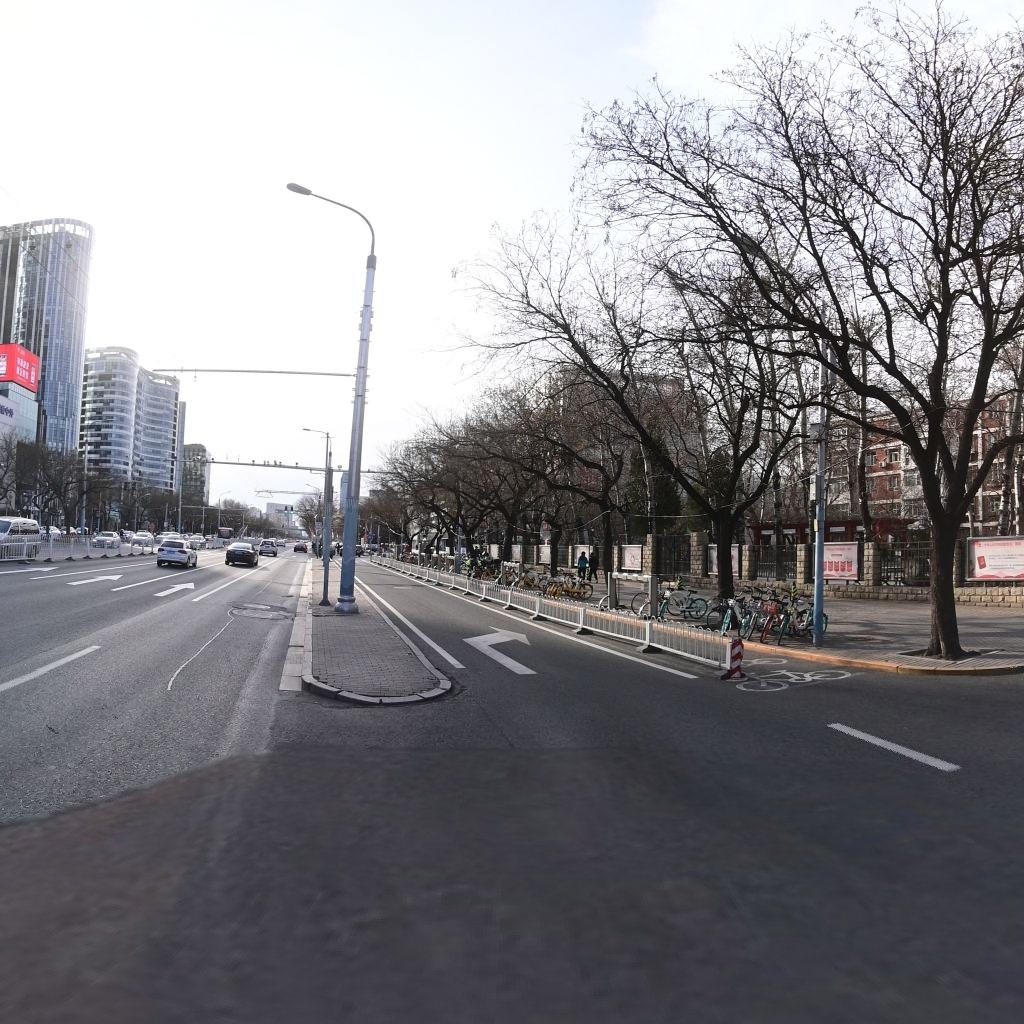
Region: Chaoyang
Road damage annotations: longitudinal crack, longitudinal patch, longitudinal patch, manhole cover, manhole cover